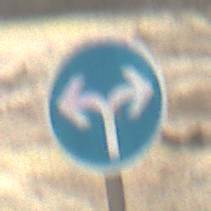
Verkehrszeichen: VorgeschriebeneFahrtrichtungRechtsOderLinks
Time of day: MorningAfternoon
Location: Outdoor (Nature)
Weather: PartlyCloudy
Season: Winter
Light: Natural